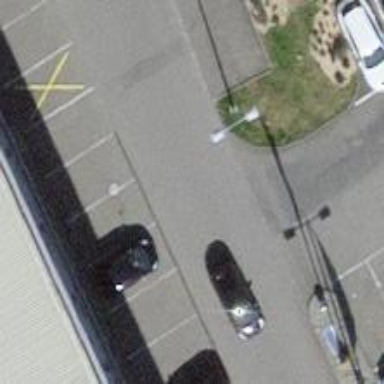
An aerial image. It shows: Asphalt parking aisle road.